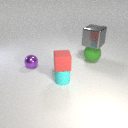
small cyan rubber cylinder in front of large green rubber sphere